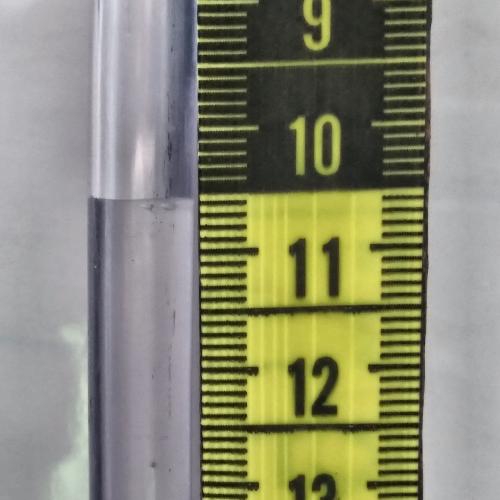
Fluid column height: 10.6 cm